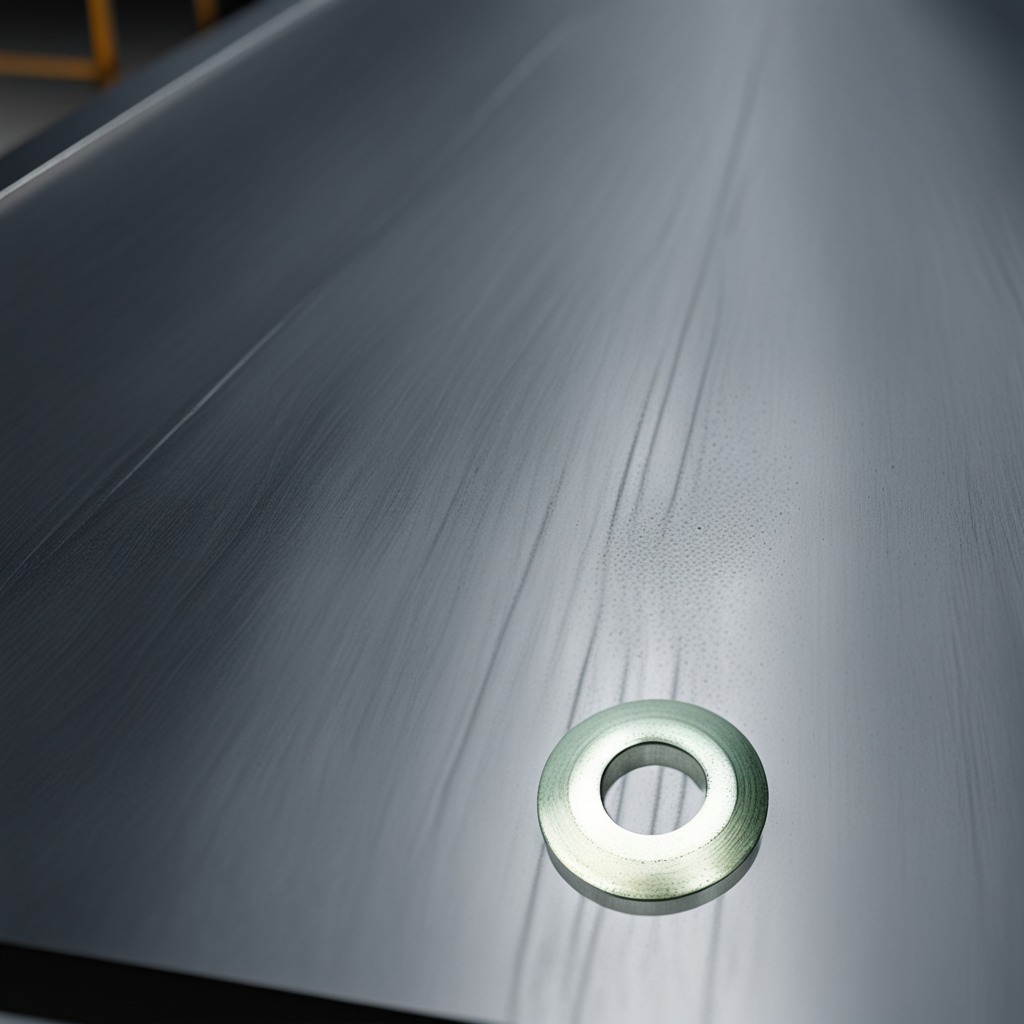
A flat metal washer is lying on the cold steel table in a mining workshop.